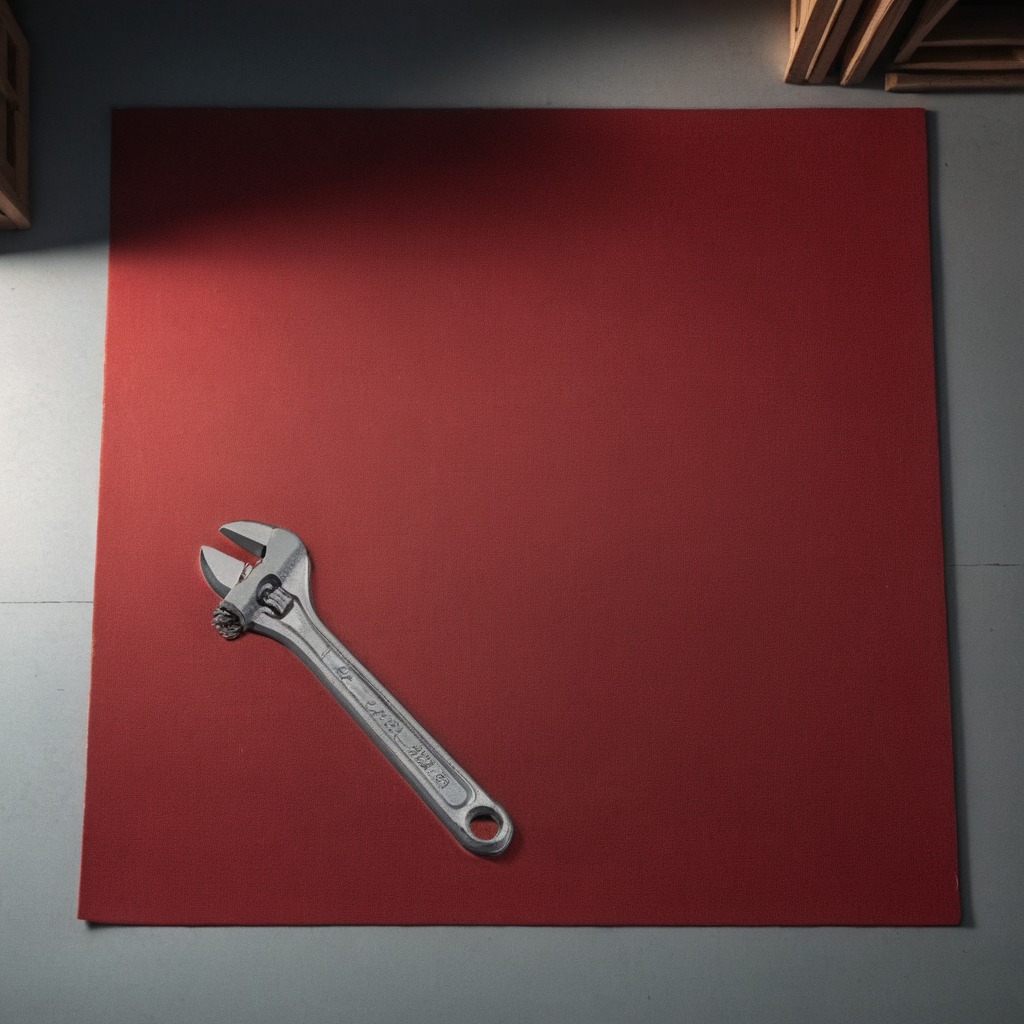
An wrench is lying on a clean granite tabletop covered with a red rubber mat inside a workshop under bright overhead lighting crisp shadows high clarity worn but beneath the mat